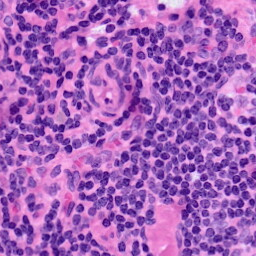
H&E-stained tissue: LymphNode